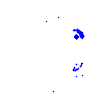
Particle: electron